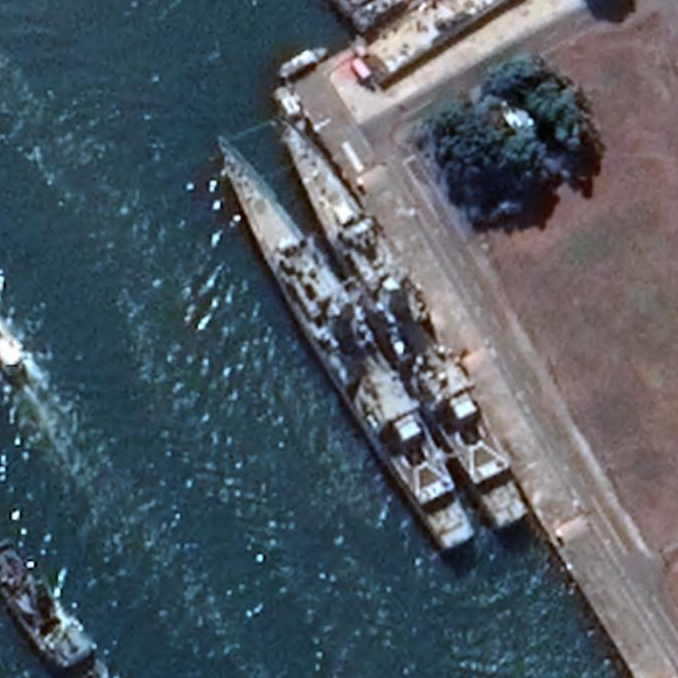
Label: cruiser